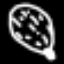
Label: leaf